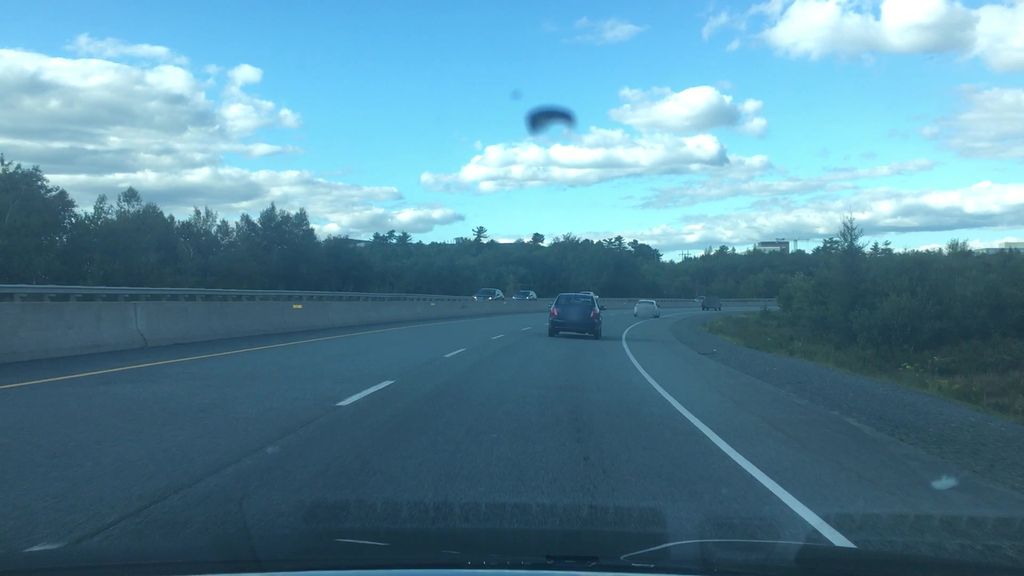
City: halifax